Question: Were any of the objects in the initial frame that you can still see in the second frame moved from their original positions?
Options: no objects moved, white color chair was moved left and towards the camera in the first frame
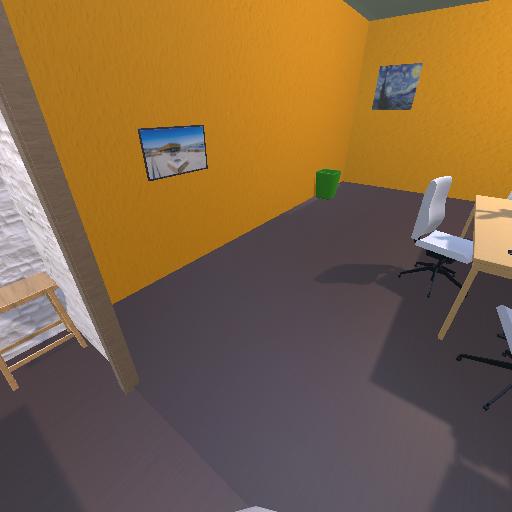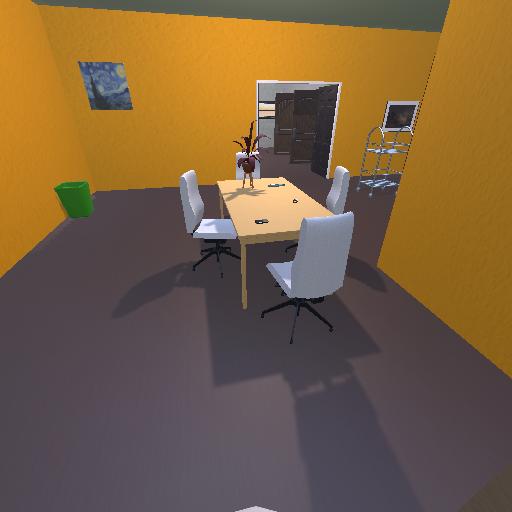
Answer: no objects moved